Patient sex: F
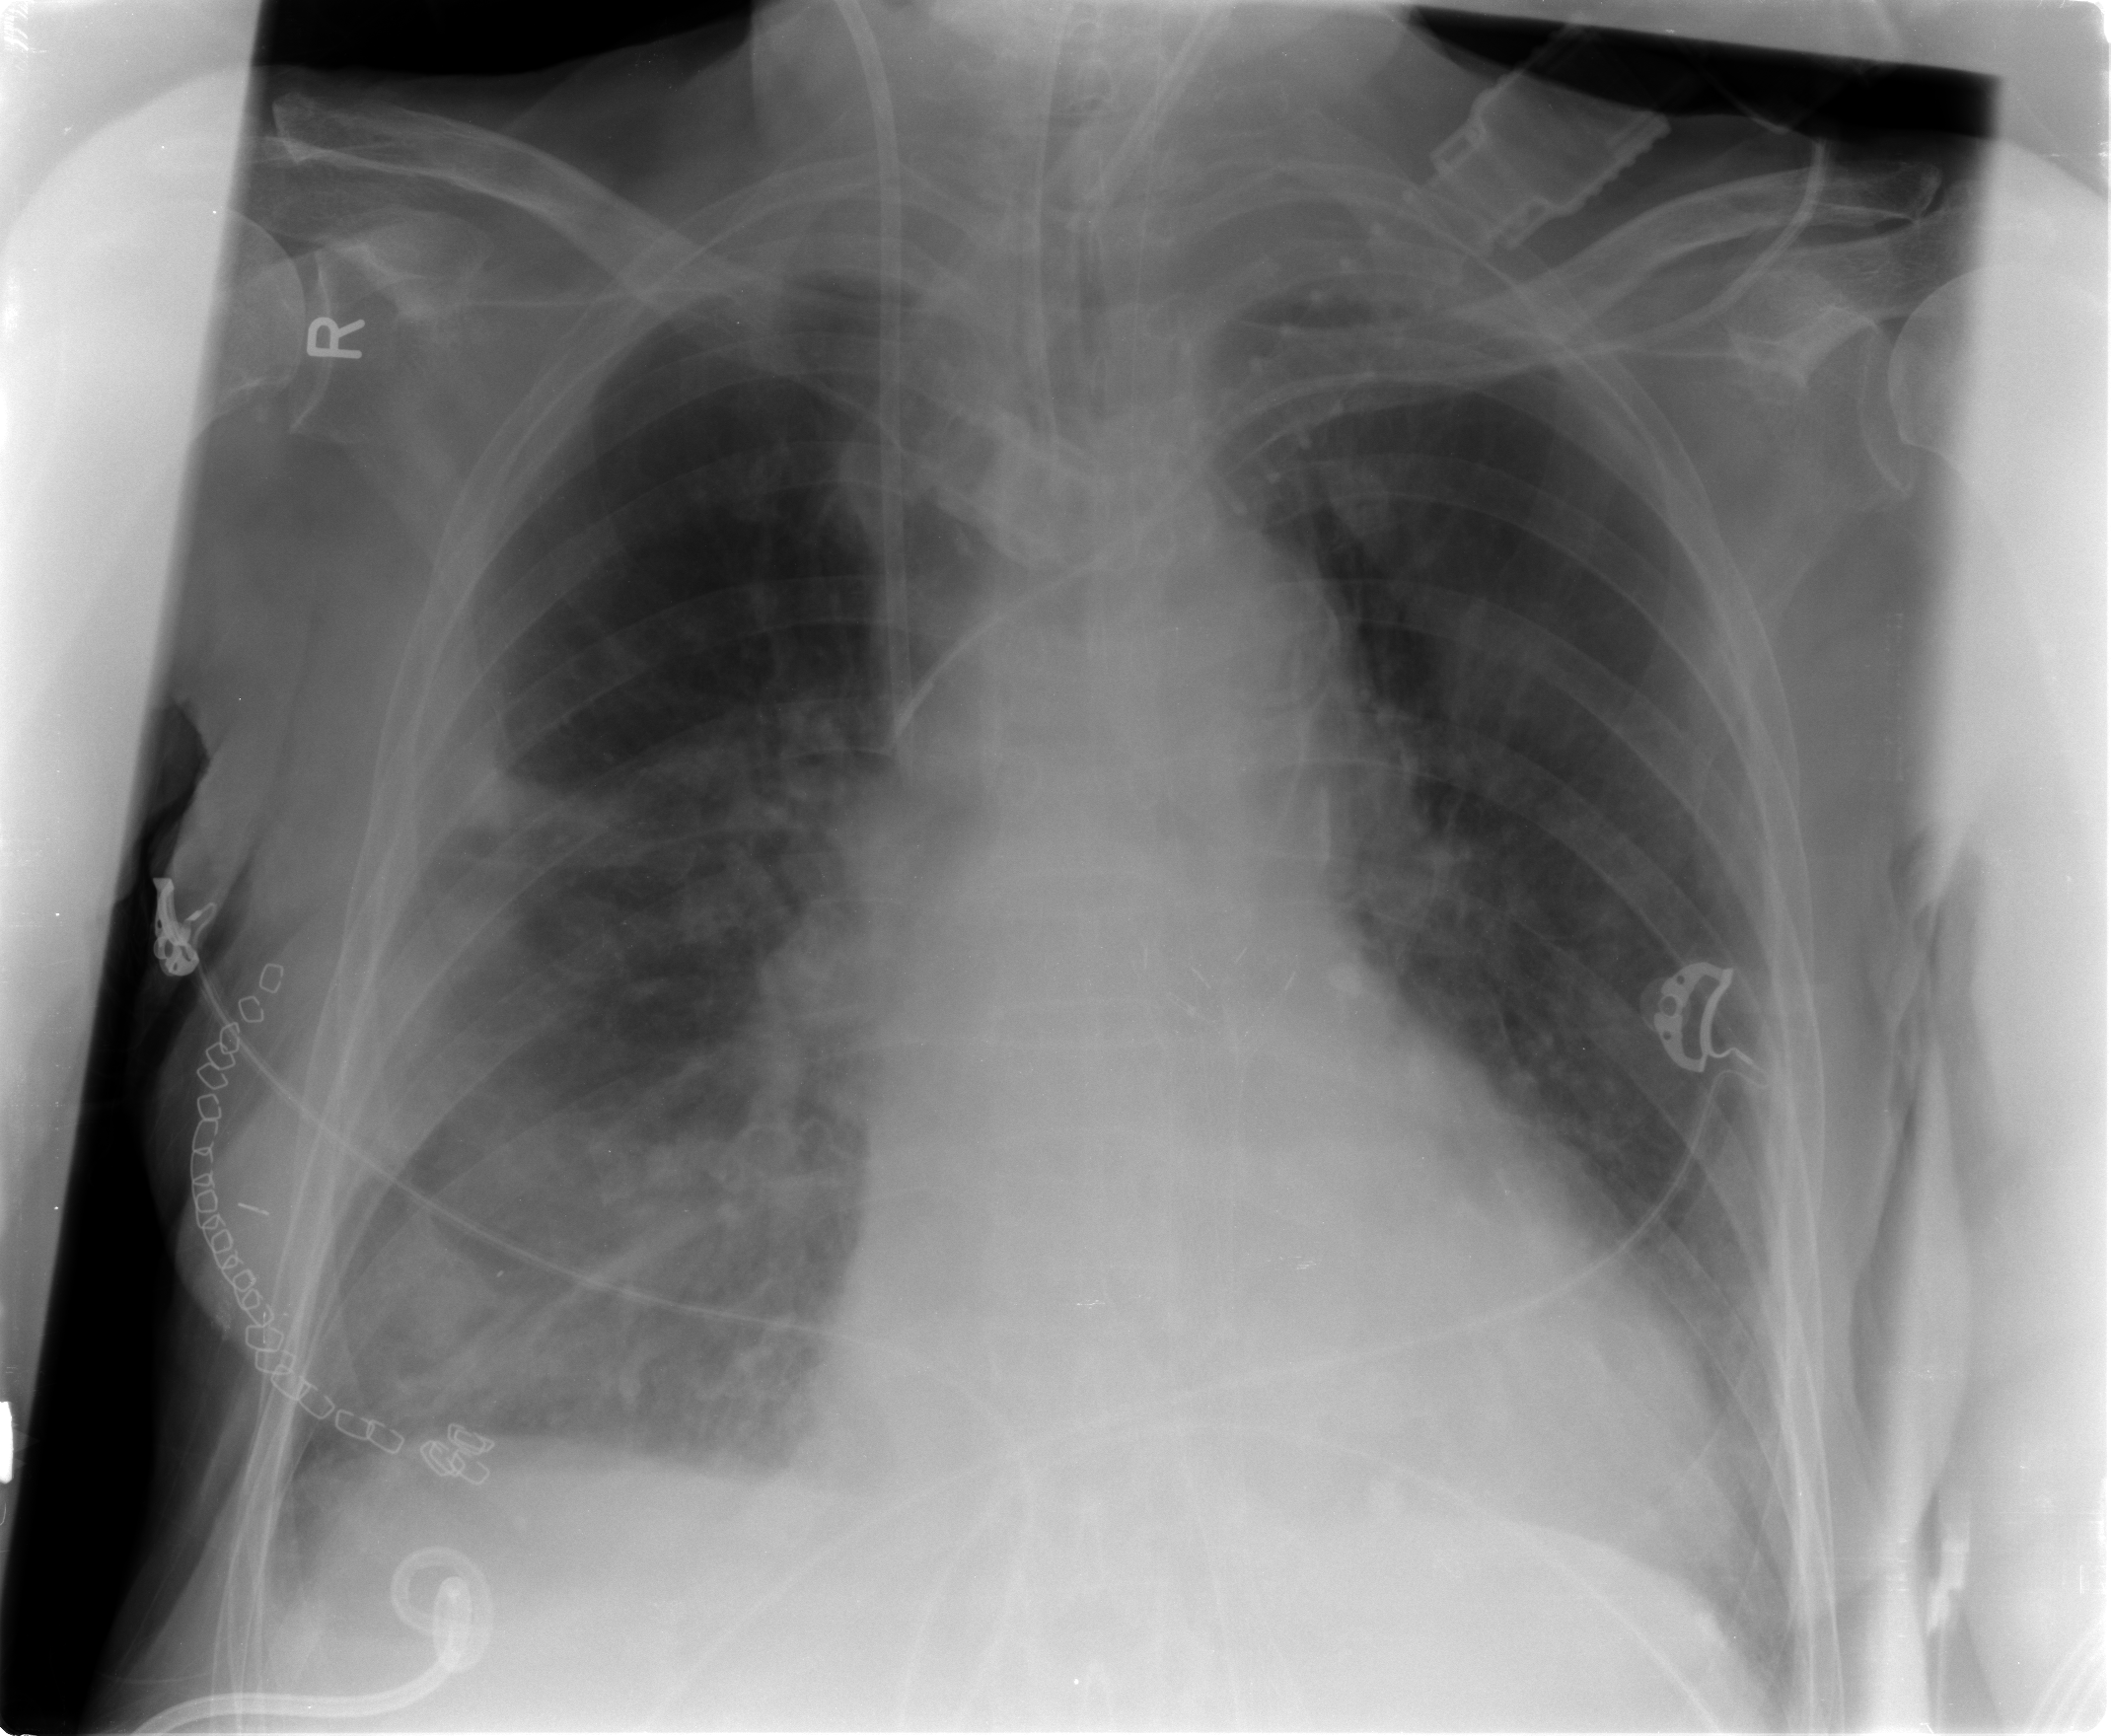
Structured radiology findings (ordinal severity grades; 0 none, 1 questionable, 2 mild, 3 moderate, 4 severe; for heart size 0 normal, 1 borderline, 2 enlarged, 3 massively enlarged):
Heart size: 2
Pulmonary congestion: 2
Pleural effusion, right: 0
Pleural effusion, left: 0
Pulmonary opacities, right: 3
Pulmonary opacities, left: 2
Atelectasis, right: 2
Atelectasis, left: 2